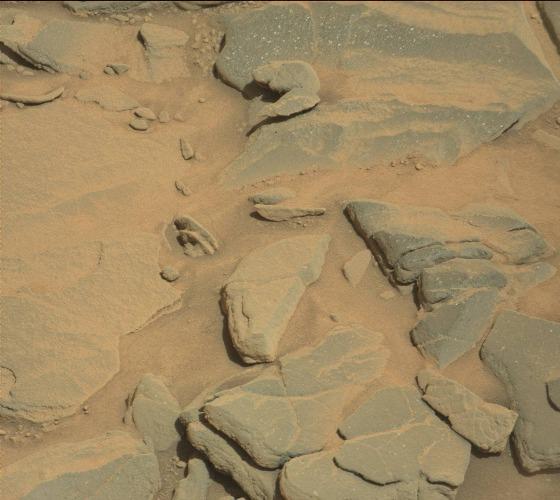
Terrain classes present: Bedrock, Gravel / Sand / Soil, Rock, Shadow